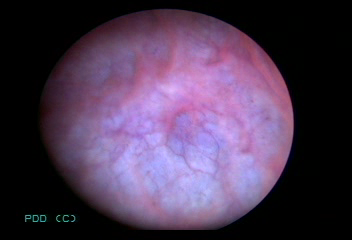
Modality: BLC
Class: Normal mucosa
Bladder cancer association: No